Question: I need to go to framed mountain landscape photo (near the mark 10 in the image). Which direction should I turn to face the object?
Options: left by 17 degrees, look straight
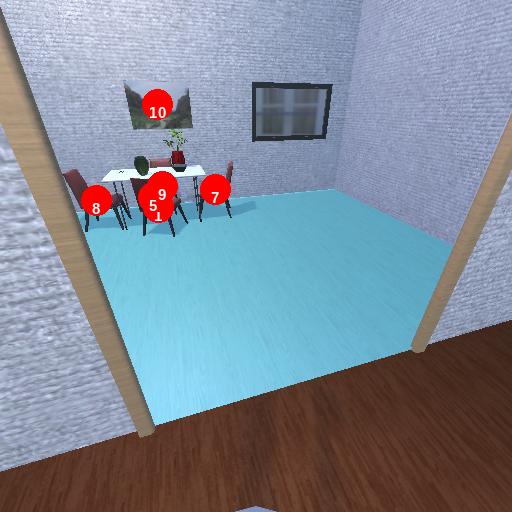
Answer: left by 17 degrees